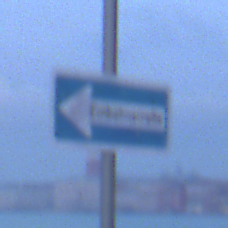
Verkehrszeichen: EinbahnstrasseLinksweisend
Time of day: Dawn
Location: Outdoor (Urban)
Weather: PartlyCloudy
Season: NotSpecified
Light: Natural